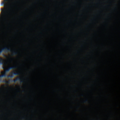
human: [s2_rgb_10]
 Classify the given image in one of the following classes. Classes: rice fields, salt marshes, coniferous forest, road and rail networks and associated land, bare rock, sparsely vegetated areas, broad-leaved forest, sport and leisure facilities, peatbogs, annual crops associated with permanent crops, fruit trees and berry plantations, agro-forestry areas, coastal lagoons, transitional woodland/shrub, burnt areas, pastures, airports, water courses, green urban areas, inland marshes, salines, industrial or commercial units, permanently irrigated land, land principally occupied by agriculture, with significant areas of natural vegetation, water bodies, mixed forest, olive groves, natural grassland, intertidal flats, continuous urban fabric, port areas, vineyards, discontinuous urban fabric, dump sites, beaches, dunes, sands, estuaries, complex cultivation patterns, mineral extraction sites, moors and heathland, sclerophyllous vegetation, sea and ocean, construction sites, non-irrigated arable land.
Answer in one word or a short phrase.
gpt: sea and ocean